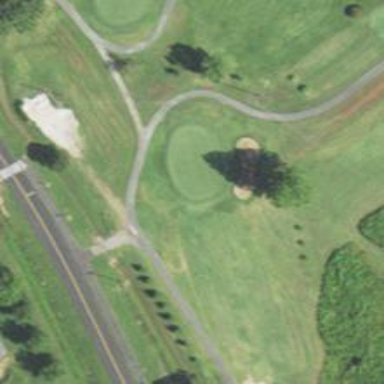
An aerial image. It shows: View of golf hole.